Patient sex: F
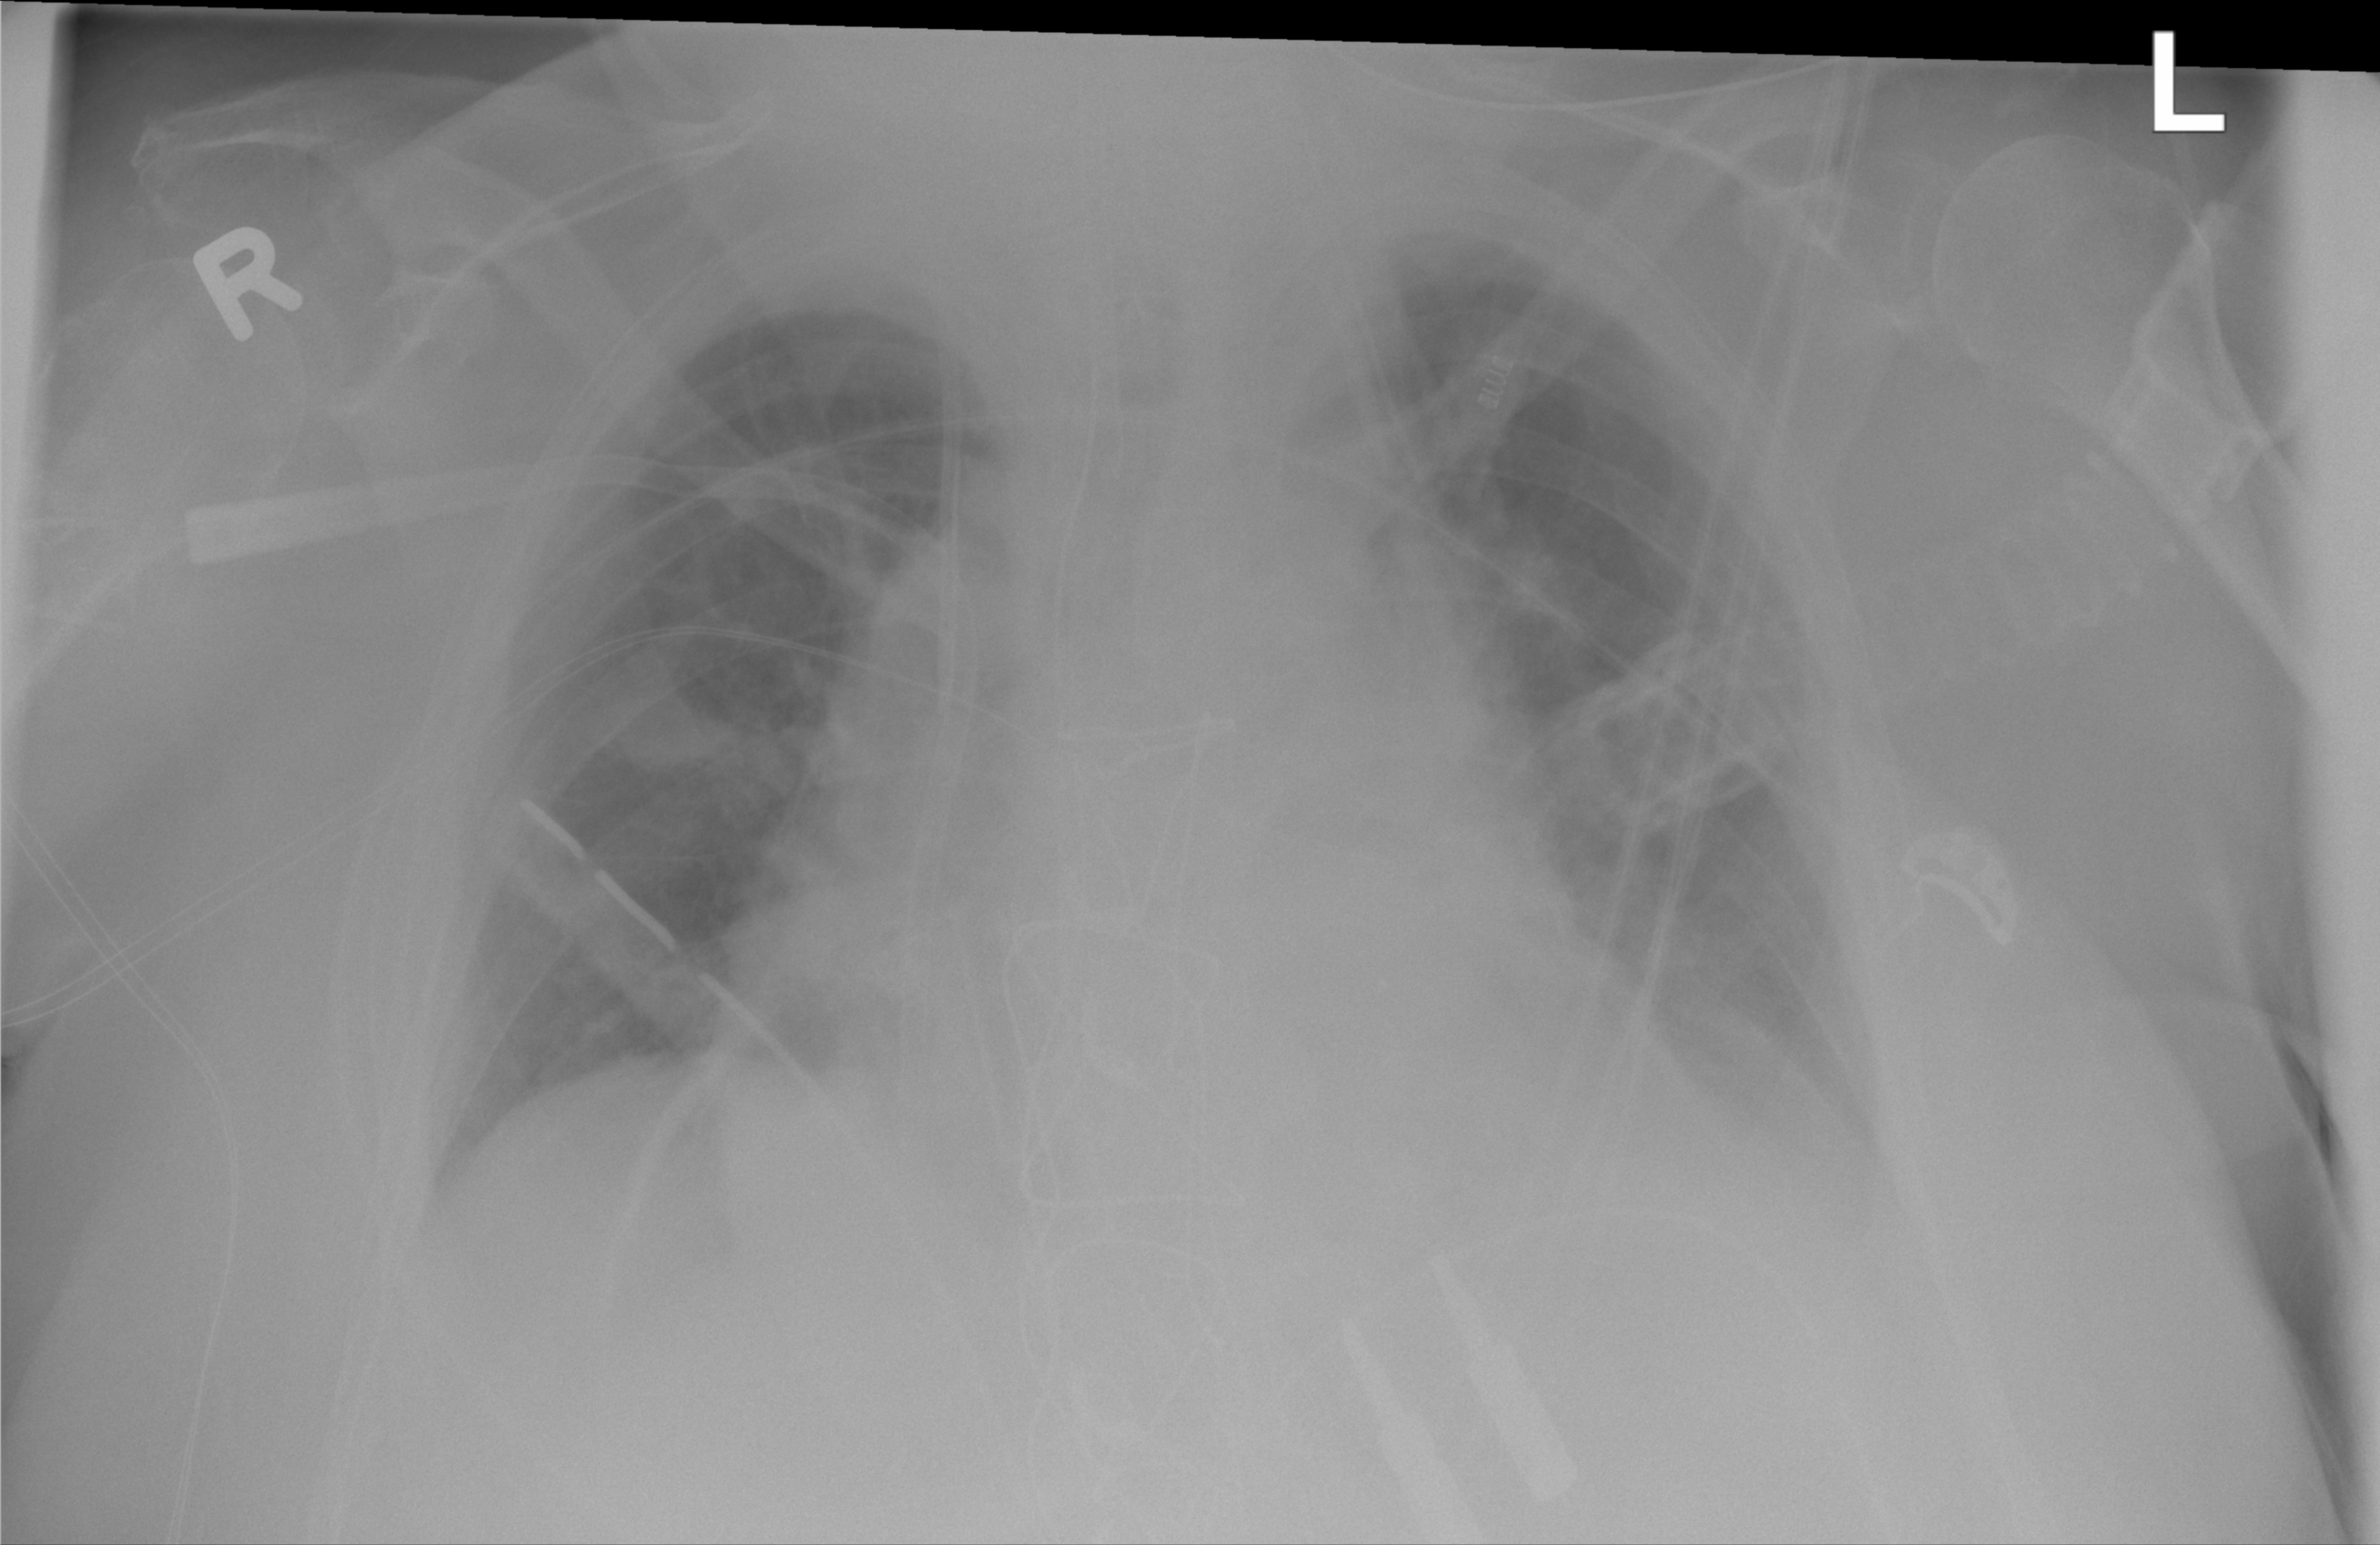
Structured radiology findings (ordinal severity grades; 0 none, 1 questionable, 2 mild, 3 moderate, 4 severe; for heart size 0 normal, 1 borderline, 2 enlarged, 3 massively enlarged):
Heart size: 2
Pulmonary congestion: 0
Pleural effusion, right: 0
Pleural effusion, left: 2
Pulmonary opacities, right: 0
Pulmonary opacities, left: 0
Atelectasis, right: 2
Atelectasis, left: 2